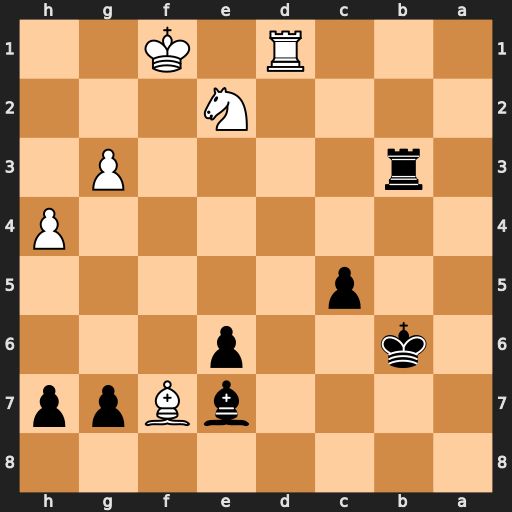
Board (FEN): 8/4bBpp/1k2p3/2p5/7P/1r4P1/4N3/3R1K2
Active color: b
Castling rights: -
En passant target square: -
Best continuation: Rf3+ Ke1 Rxf7